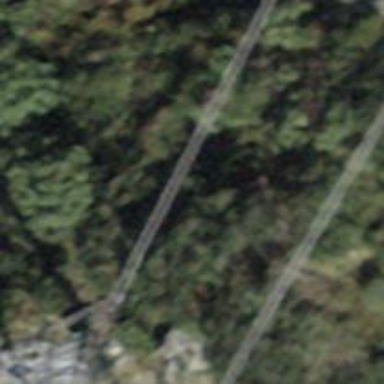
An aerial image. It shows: Power line in the image.